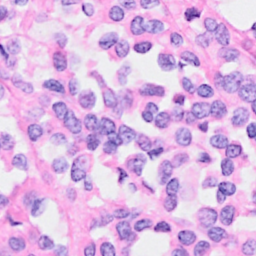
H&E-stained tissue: Breast